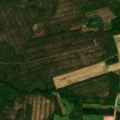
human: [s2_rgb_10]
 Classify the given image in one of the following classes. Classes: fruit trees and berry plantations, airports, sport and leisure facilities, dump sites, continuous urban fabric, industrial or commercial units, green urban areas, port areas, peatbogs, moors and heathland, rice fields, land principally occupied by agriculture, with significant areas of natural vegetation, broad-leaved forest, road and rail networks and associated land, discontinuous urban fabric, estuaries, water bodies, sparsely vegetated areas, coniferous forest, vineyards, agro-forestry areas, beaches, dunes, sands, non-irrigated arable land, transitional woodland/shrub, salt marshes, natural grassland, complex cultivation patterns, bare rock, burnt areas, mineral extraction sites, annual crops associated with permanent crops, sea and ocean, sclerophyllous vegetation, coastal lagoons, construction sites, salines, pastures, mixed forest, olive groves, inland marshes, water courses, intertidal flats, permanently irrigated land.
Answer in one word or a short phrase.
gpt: non-irrigated arable land, coniferous forest, mixed forest, transitional woodland/shrub